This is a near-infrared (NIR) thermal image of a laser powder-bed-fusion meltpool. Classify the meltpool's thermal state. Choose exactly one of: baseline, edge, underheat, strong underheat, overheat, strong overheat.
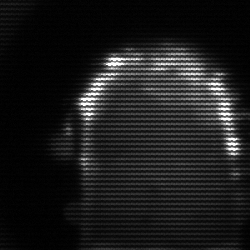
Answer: baseline